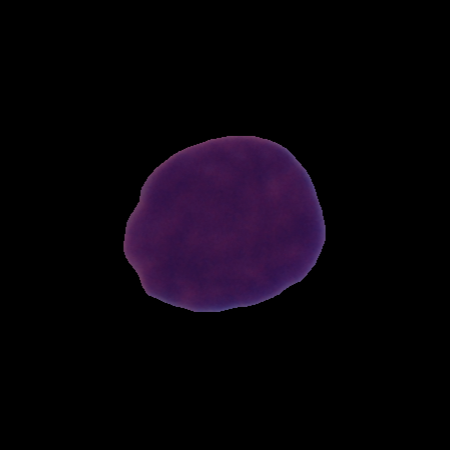
Label: cancer